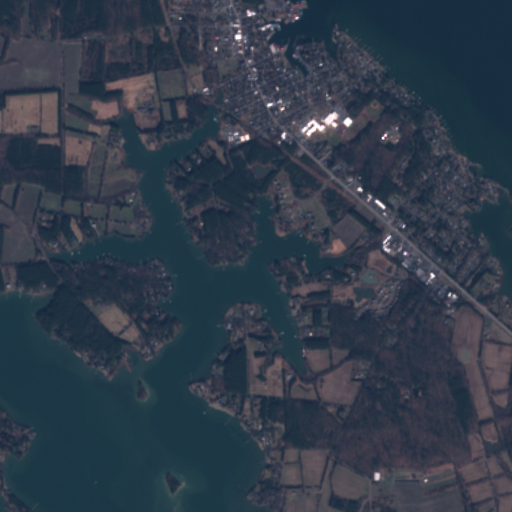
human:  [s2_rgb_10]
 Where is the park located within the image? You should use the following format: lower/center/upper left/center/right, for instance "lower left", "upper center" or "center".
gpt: The park is located in the upper right of the image.
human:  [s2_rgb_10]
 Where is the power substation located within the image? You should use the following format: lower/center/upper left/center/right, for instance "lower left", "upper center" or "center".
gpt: The power substation is located in the upper center of the image.
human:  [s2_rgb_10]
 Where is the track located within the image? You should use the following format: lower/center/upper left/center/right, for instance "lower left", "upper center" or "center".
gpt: The track is located in the upper right of the image.
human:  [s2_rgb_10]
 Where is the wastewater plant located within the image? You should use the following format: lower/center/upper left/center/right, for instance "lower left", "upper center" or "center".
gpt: The wastewater plant is located in the upper right of the image.
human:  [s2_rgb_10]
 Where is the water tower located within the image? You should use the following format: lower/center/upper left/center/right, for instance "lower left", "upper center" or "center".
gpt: The water tower is located in the center right of the image.
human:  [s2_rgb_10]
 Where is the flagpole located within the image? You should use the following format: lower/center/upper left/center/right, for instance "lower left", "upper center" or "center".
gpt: The flagpole is located in the upper center of the image.
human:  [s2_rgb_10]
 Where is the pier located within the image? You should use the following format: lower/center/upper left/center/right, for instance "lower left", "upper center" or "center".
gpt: The pier is located in the upper center of the image.
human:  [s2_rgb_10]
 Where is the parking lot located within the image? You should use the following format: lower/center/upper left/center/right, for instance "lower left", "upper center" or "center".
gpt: There is no parking lot in the image.